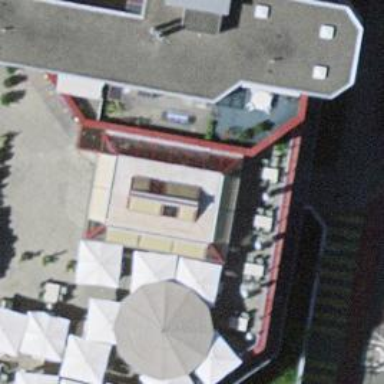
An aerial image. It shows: Restaurant.